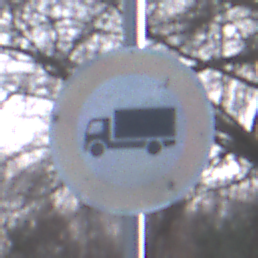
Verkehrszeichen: VerbotFuerKraftfahrzeugeUeberDreiKommaFuenfTonnen
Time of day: MorningAfternoon
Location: Outdoor (Nature)
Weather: PartlyCloudy
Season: NotSpecified
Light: Natural